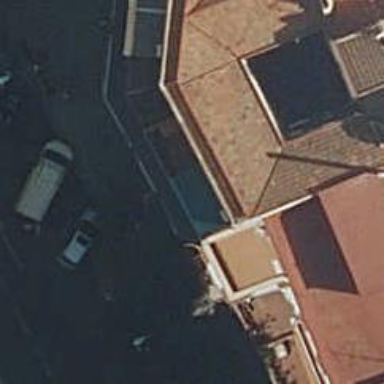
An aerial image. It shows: Restaurant.